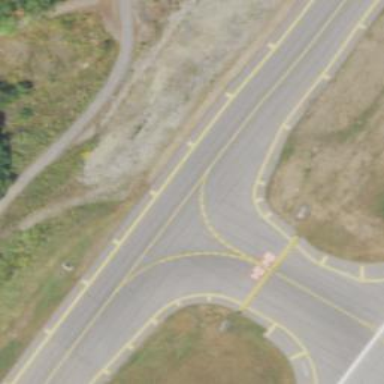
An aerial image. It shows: View of taxiway at the airport.